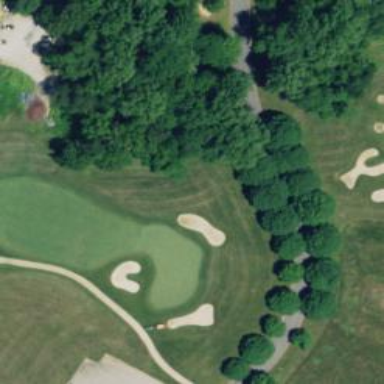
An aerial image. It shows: Path used for both walking and golf.